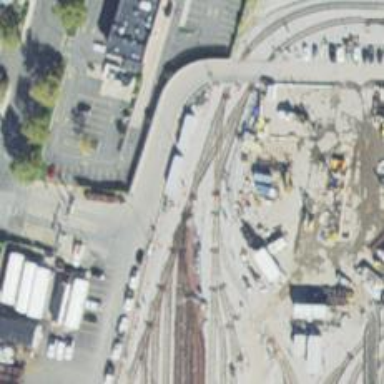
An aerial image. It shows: Electrified rail passing through service yard.